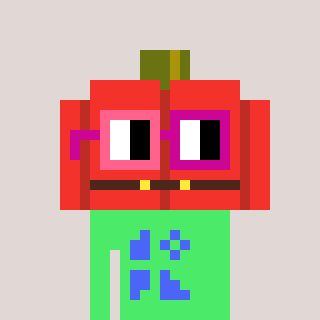
a pixel art character with square pink and red glasses, a pumpkin-shaped head and a teal-colored body on a warm background